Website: bh-photo
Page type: store-pickup
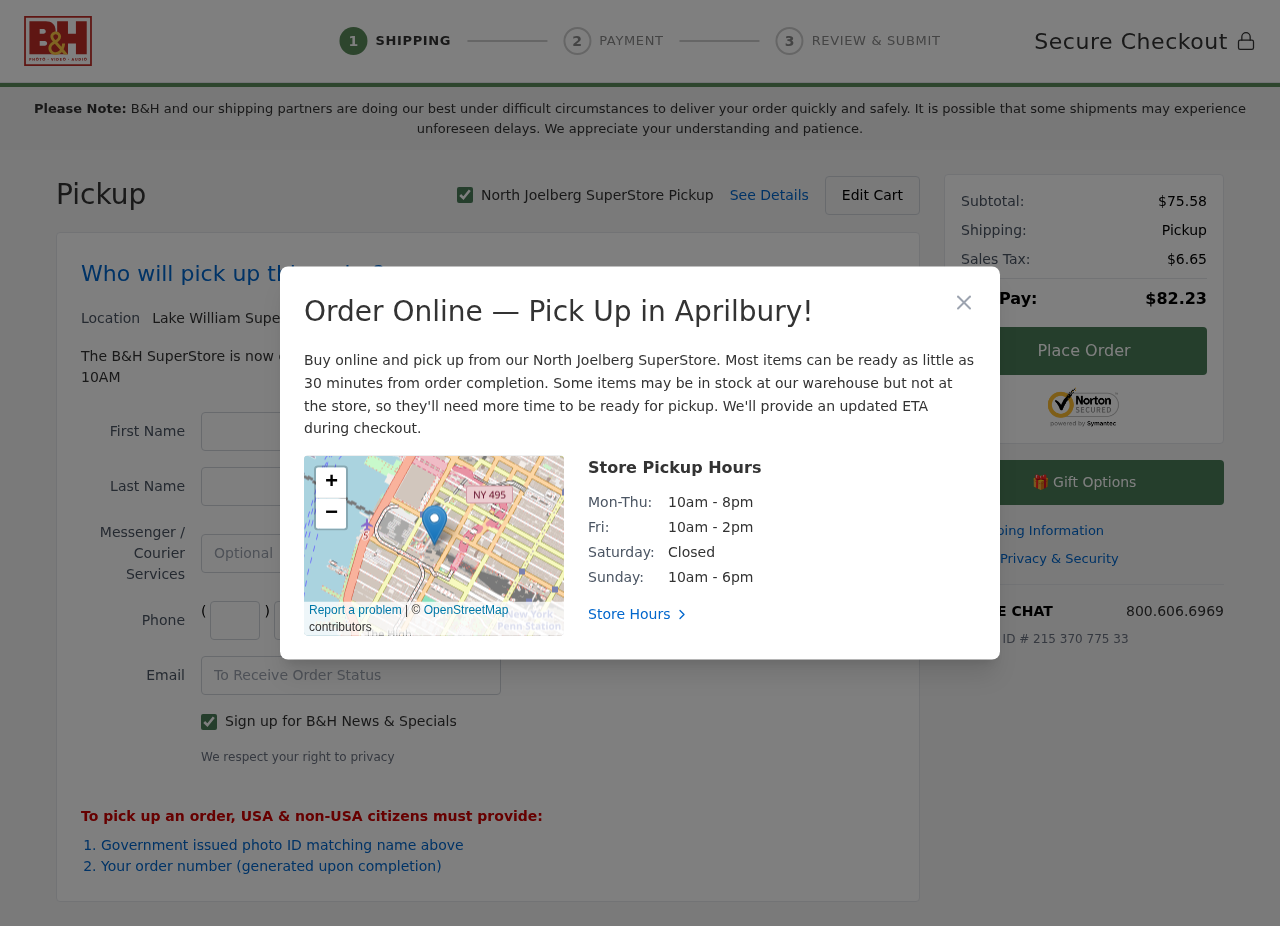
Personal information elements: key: PII_CITY
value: North Joelberg
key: PII_CITY2
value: Lake William
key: PII_CITY3
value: Aprilbury
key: PII_EMAIL
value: james_alvarado@yahoo.com
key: PII_FIRSTNAME
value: James
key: PII_LASTNAME
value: Alvarado
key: PII_PHONE_AREA
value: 308
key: PII_PHONE_PREFIX
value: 214
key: PII_PHONE_SUFFIX
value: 8994
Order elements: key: ORDER_SUBTOTAL
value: $75.58
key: ORDER_TAX
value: $6.65
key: ORDER_TOTAL
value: $82.23
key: ORDER_ID
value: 215 370 775 33